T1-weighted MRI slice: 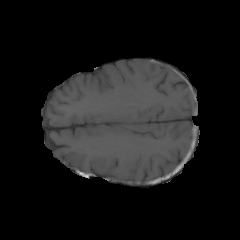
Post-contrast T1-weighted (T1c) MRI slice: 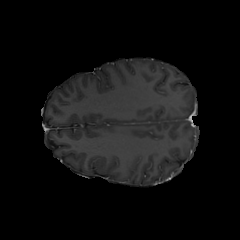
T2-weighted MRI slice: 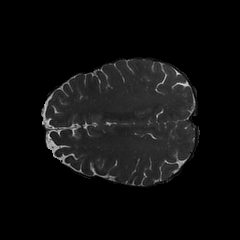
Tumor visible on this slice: no